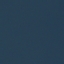
Label: SeaLake